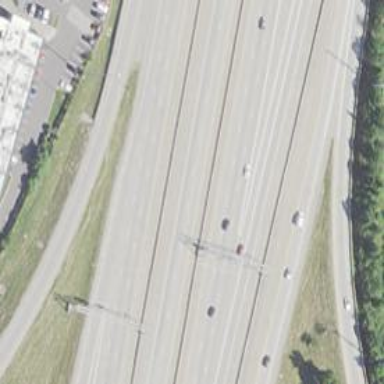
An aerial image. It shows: Motorway junction.